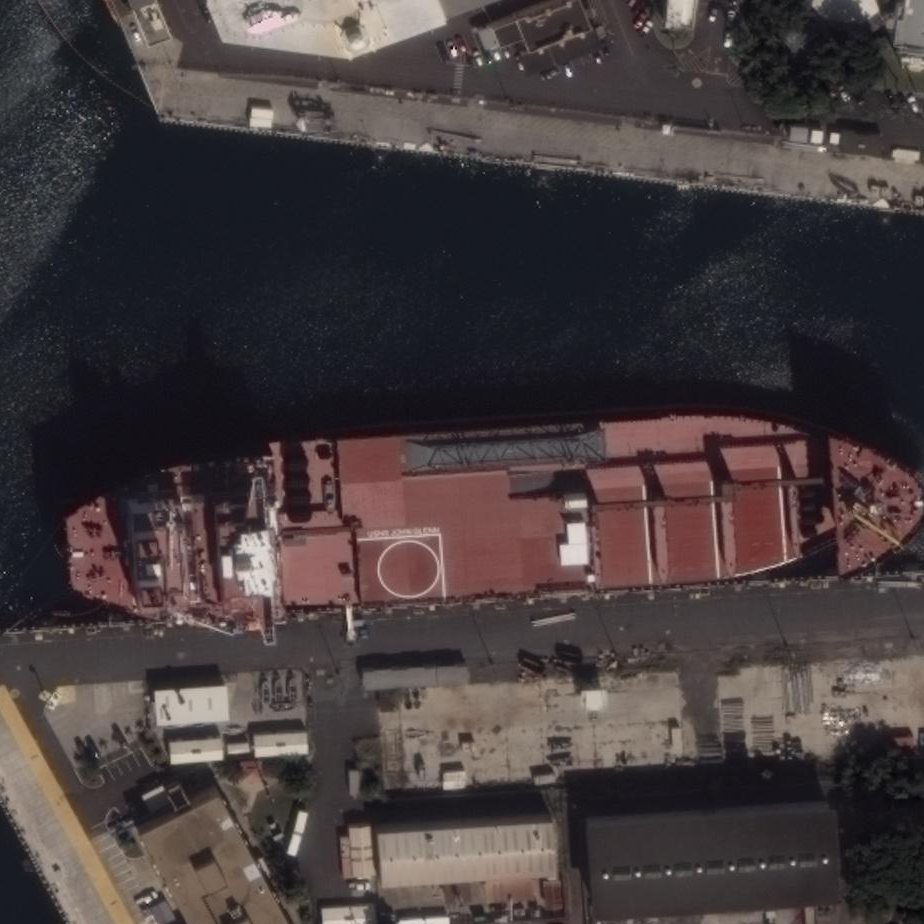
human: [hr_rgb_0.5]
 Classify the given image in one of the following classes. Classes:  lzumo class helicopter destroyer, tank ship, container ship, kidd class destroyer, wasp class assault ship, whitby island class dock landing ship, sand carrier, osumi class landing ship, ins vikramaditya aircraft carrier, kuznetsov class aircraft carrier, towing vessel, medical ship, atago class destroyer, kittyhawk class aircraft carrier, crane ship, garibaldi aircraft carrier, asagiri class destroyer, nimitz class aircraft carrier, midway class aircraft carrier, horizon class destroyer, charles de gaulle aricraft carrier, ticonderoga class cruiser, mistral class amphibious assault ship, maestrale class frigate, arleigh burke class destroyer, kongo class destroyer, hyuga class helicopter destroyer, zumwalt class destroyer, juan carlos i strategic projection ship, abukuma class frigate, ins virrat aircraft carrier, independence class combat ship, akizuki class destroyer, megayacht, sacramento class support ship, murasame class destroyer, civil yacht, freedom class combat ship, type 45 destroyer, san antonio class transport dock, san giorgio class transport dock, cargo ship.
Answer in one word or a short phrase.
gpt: Cargo ship